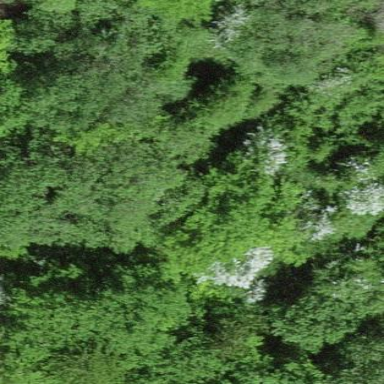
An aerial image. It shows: Forest area.